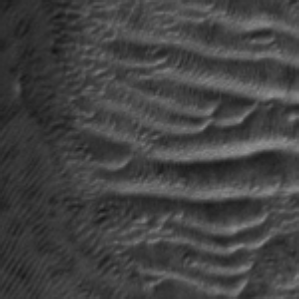
Label: frost